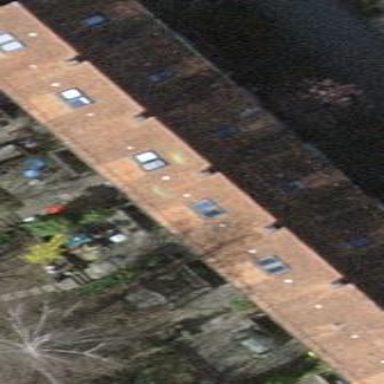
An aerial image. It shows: Beige house with gabled roof covered in roof tiles of orangered color. The roof is oriented across the building.